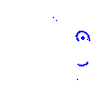
Particle: proton